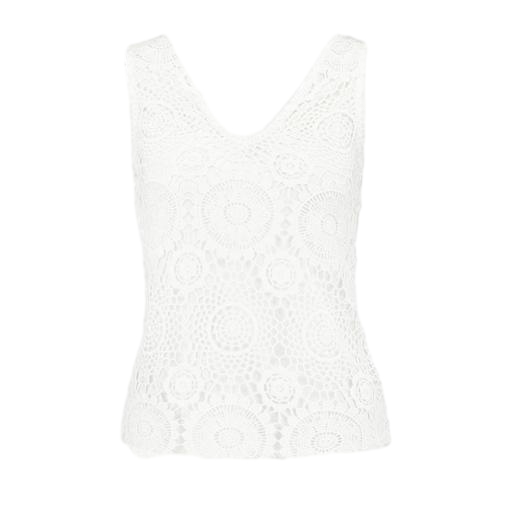
white lace tank top, sleeveless top lace, white vest top lace, white background